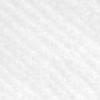
Label: no_change